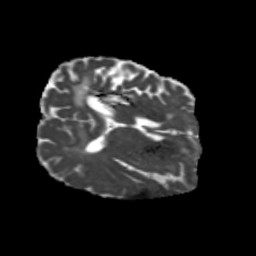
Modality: MD
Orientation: axial
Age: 51
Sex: female
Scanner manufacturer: siemens
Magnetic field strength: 3 T
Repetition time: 5.25 s
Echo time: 0.08 s